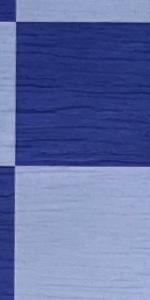
Label: Empty